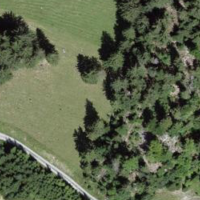
EUNIS habitat code: 23
Species observed at this site:
Echium vulgare